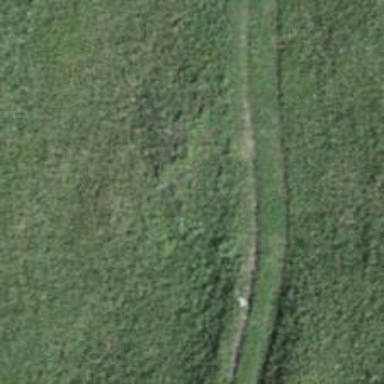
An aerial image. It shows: Path covered with grass.